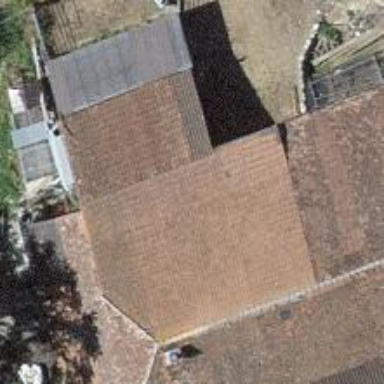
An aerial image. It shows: Farm building.